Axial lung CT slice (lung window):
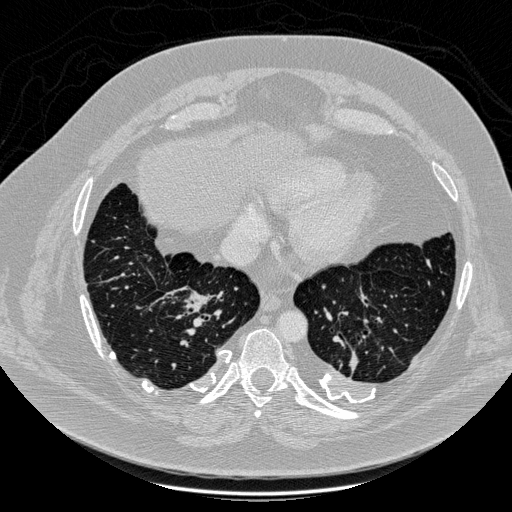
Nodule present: yes
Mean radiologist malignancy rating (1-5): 5